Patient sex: F
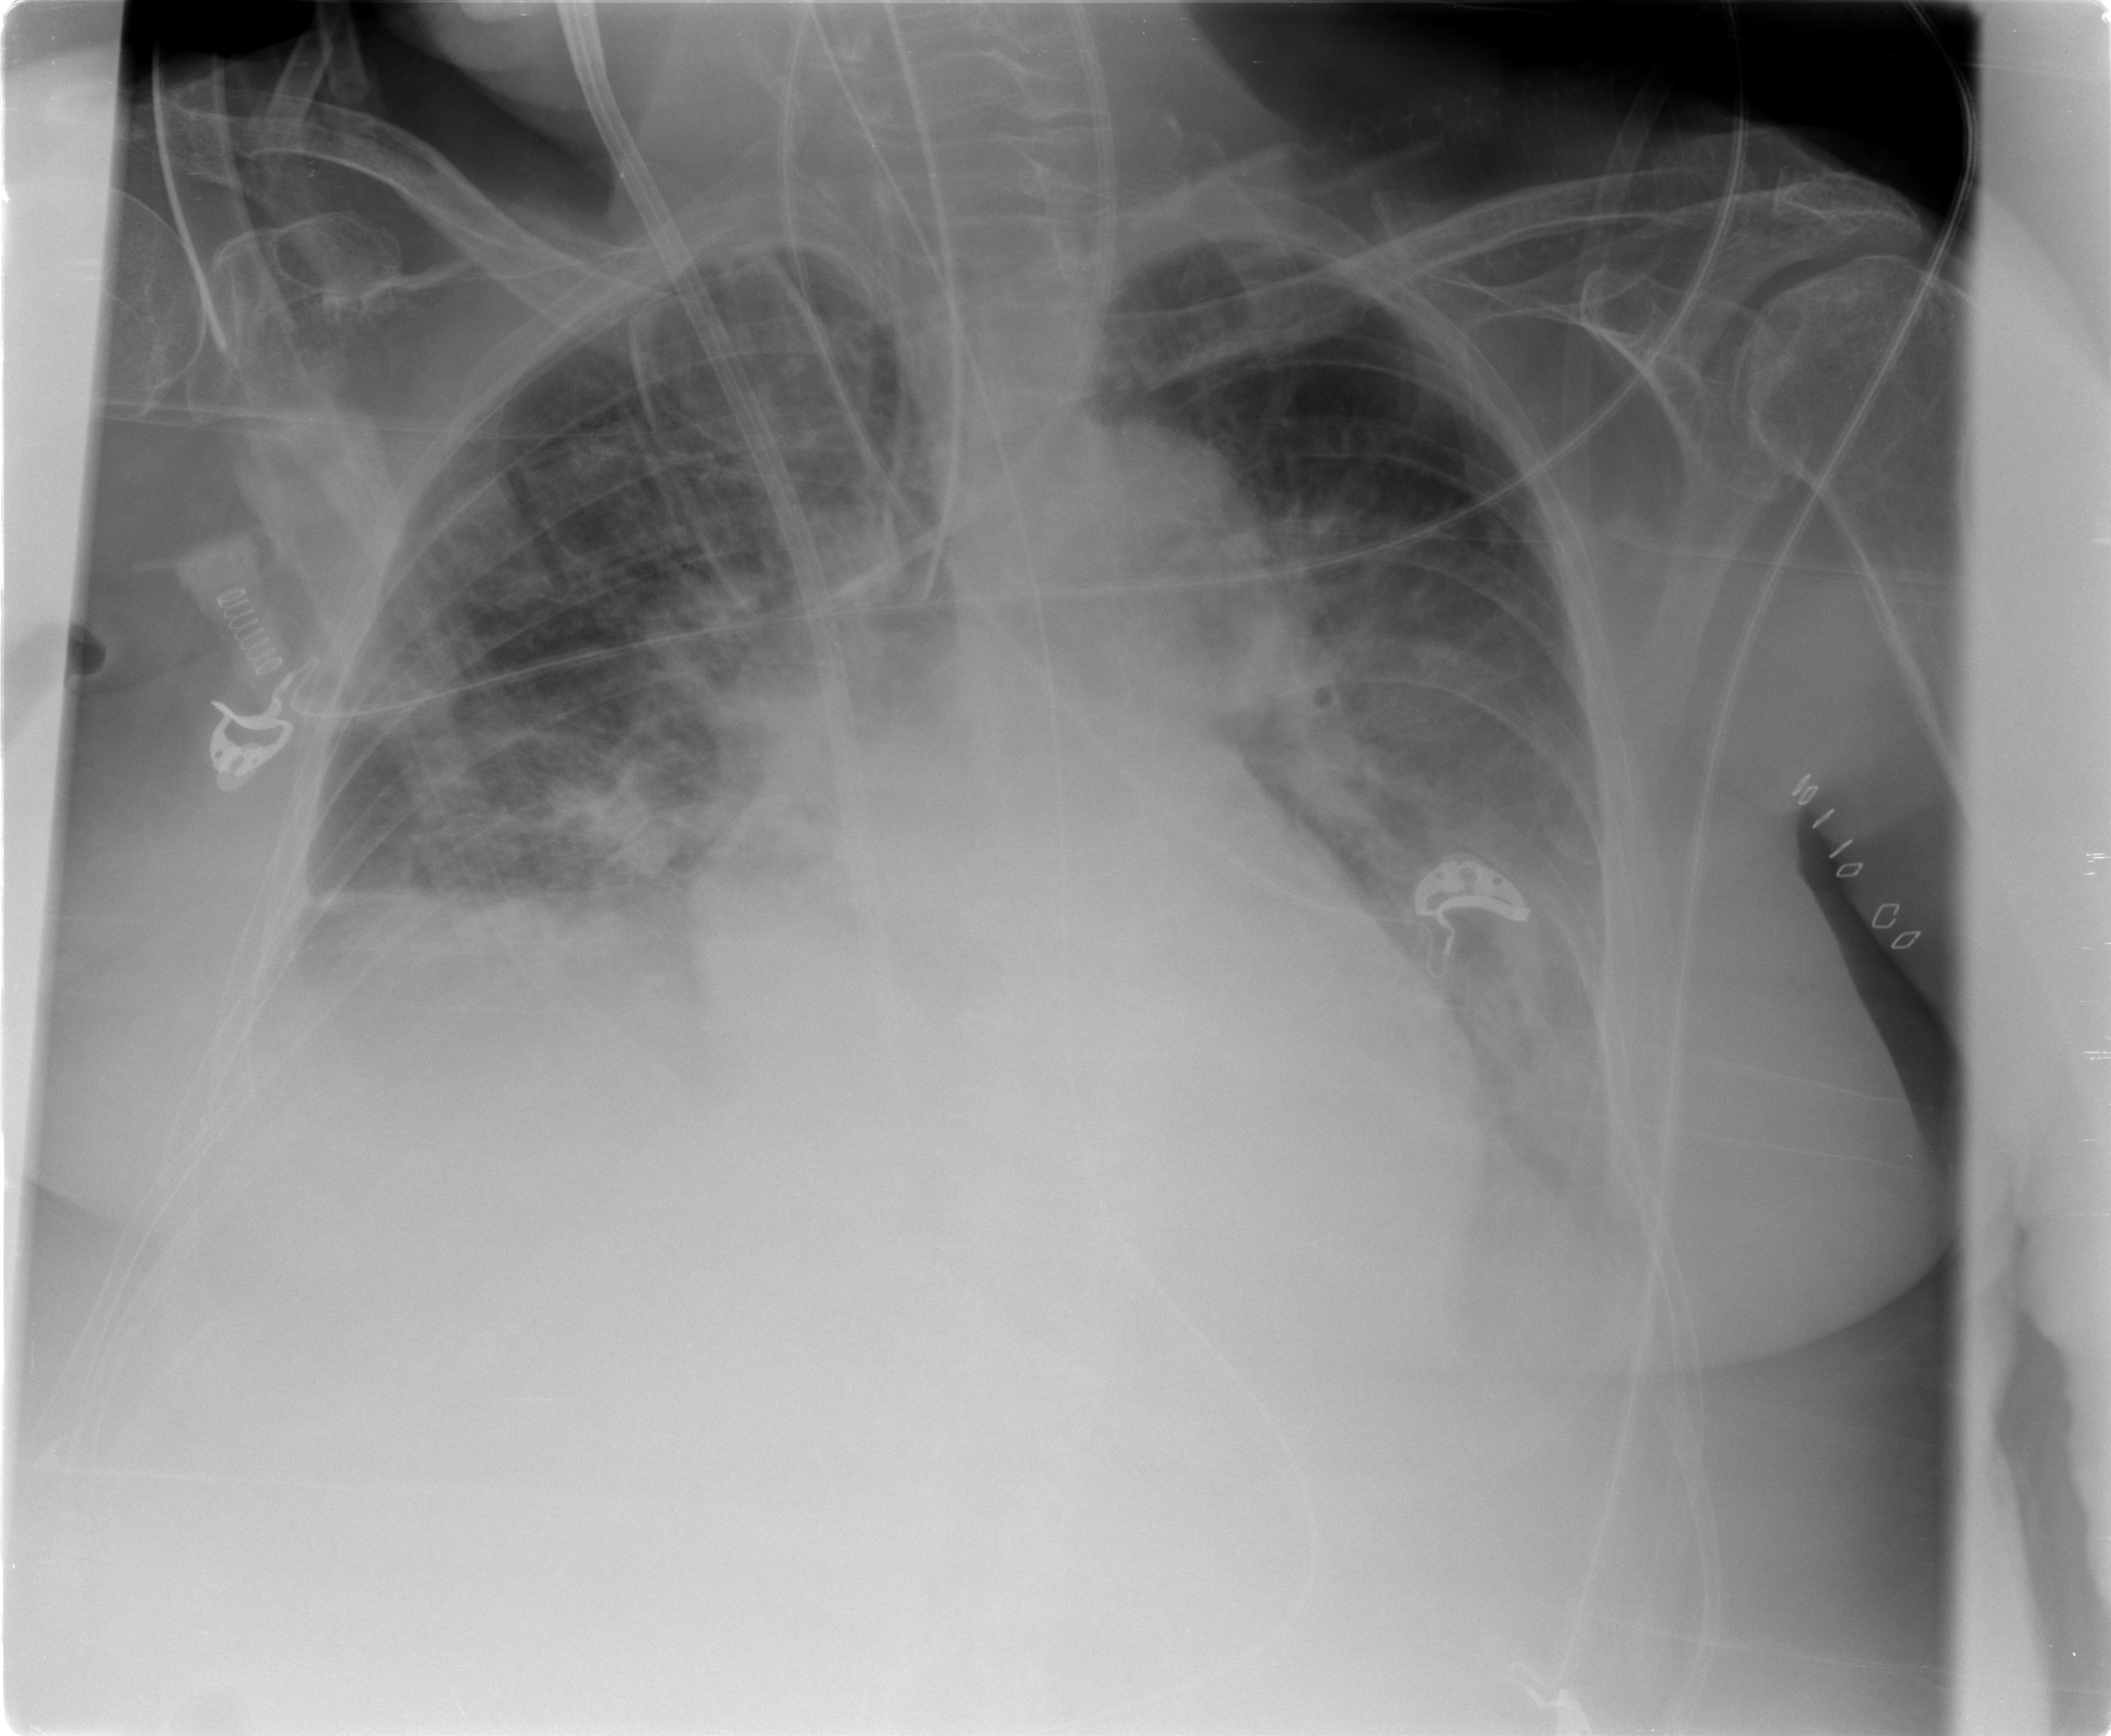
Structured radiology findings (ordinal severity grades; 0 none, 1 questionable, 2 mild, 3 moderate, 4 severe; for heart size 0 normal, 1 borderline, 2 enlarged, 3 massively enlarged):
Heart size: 2
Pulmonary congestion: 2
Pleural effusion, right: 3
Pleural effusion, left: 2
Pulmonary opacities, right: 2
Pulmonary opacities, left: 2
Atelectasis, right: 3
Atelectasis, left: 2